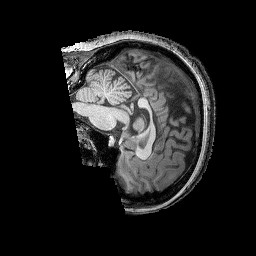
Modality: T1w
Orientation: sagittal
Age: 31
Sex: female
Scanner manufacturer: siemens
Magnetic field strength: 3 T
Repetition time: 2.25 s
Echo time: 0.00415 s